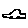
Label: car